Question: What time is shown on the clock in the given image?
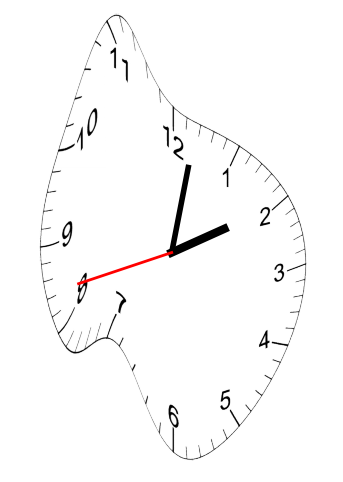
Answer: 02:01:42